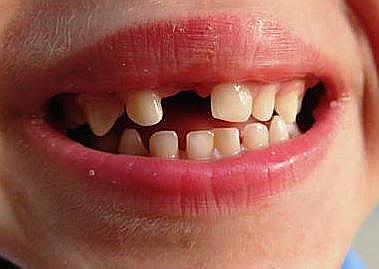
Condition: hypodontia